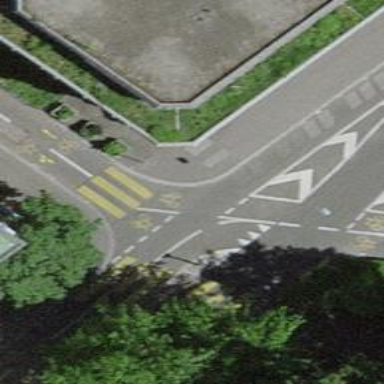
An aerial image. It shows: Asphalt cycleway with asphalt footway alongside it.